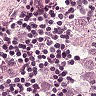
Metastatic tissue present: yes